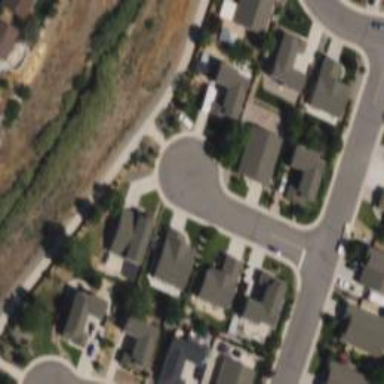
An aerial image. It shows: Residential road with asphalt surface and separate sidewalk.